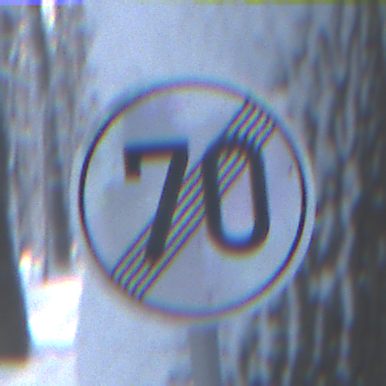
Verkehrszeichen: EndeGeschwindigkeit70
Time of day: MorningAfternoon
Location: Outdoor (Nature)
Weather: Clear
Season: Winter
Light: Natural